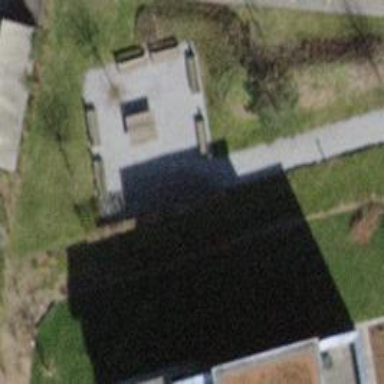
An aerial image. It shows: Bench for seating.